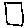
Label: square